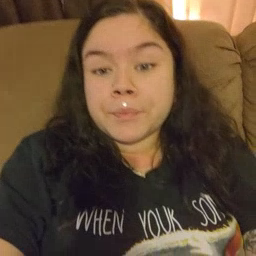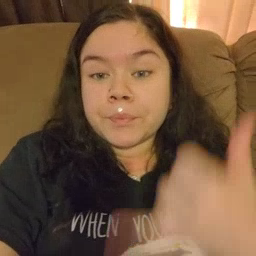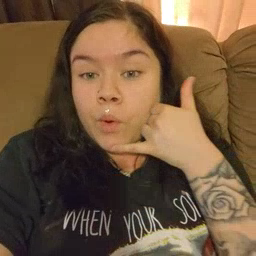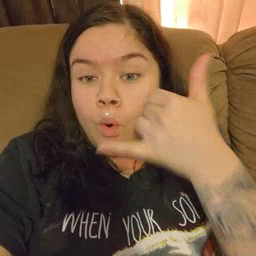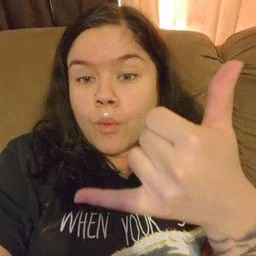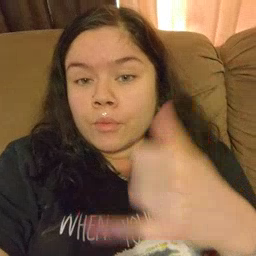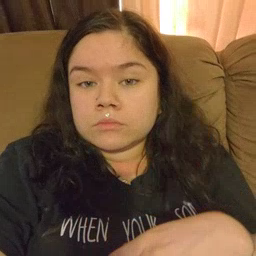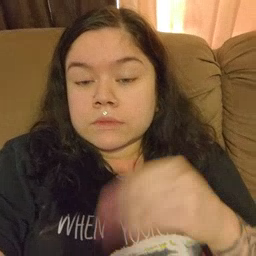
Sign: callonphone